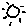
Label: sun